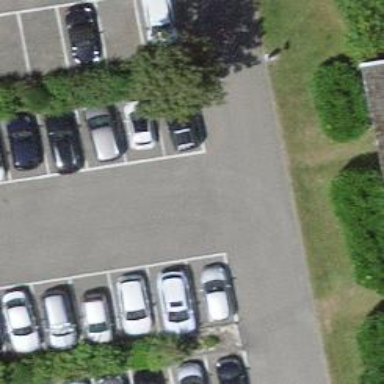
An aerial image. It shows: Asphalt parking aisle designated as service road.